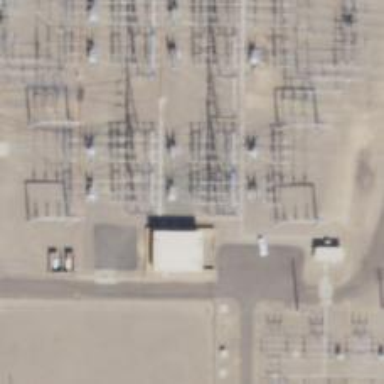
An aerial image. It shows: Switch for power supply.